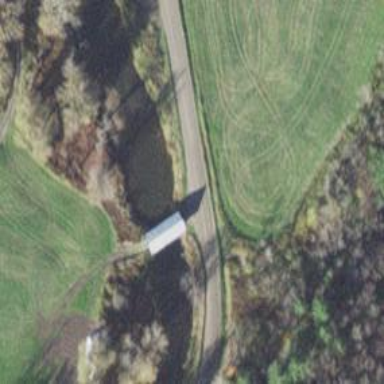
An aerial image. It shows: Covered bridge over track.